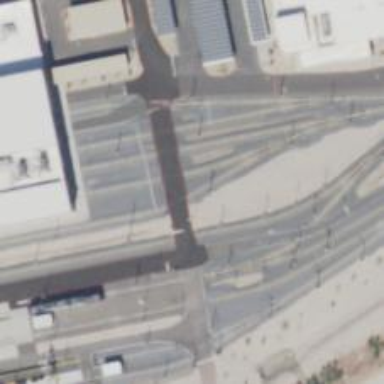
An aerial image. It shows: Light rail service yard with electrified contact lines.